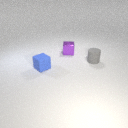
small blue rubber cube in front of small purple metal cube